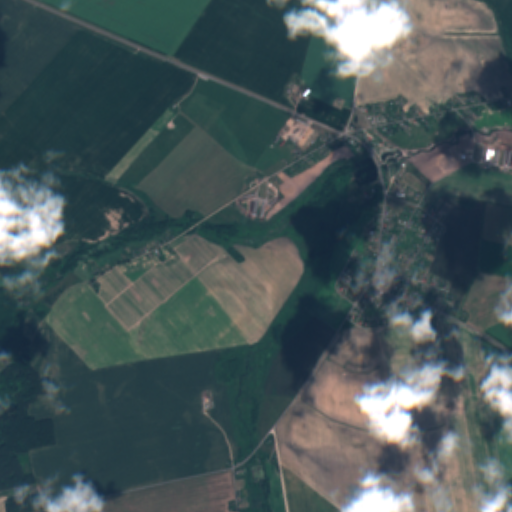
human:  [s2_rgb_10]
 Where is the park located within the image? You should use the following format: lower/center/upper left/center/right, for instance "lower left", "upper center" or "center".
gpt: The park is located in the lower right of the image.
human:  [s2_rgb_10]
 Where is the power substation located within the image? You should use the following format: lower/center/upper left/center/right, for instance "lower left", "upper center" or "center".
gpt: The power substation is located in the upper center of the image.
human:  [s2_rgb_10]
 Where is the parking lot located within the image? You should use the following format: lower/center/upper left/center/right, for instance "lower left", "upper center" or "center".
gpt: There is no parking lot in the image.